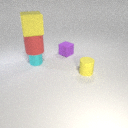
large red rubber cylinder above small cyan metal cylinder